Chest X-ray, PA view. Patient: 39 years old, sex M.
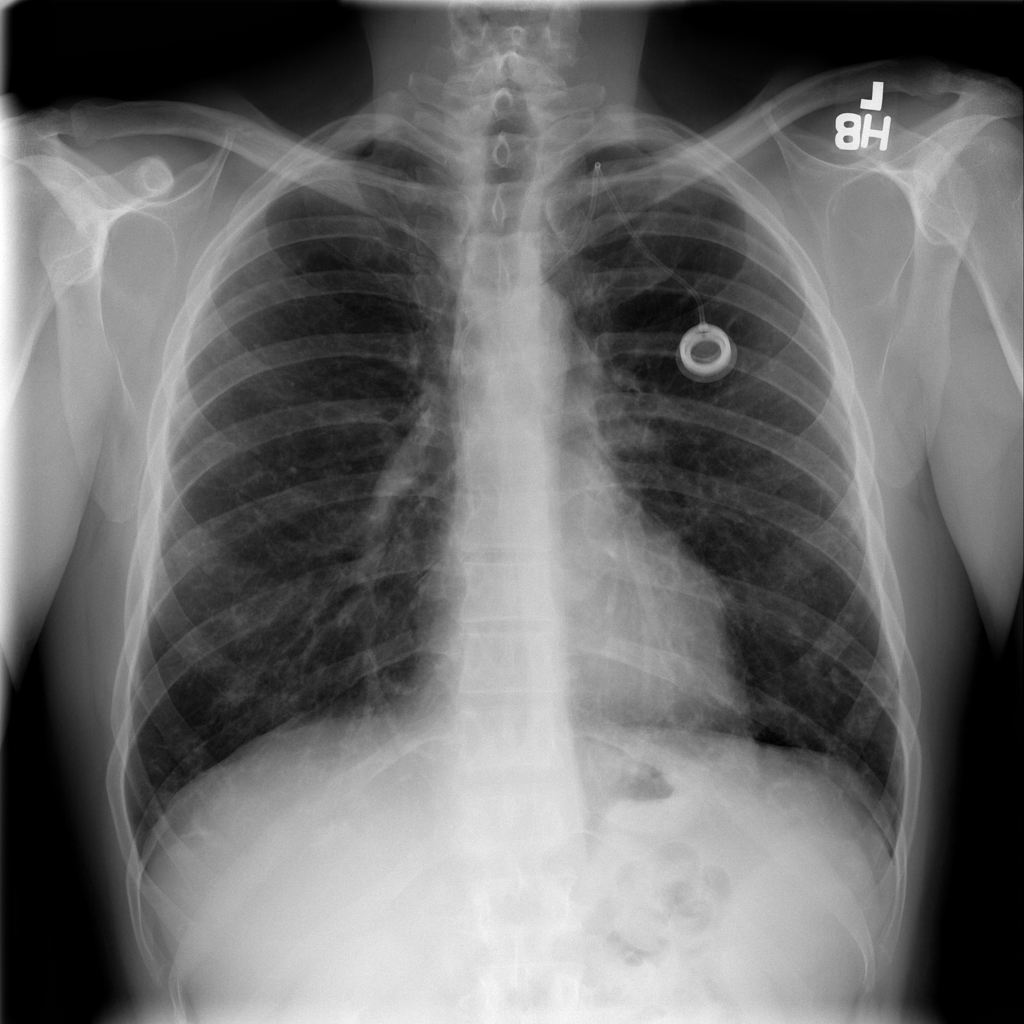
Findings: No Finding